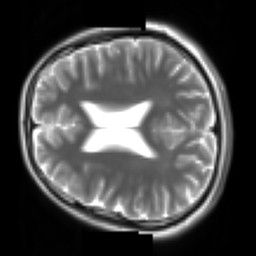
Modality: T2w
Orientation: axial